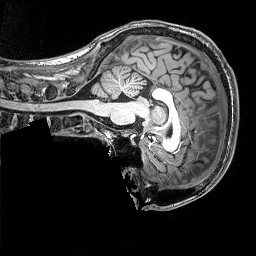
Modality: T1w
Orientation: sagittal
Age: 19
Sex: male